Question: Each 'UITableViewCell' contains several labels and images (just like the home page for a twitter App below). How should I layout the labels and images, resizing 'UITableViewCell', dynamically?
1. Data is taken from the back-end, if it has no image then UITableViewCell will adapt that.
2. UITableView, like list view in android, I have already finished.

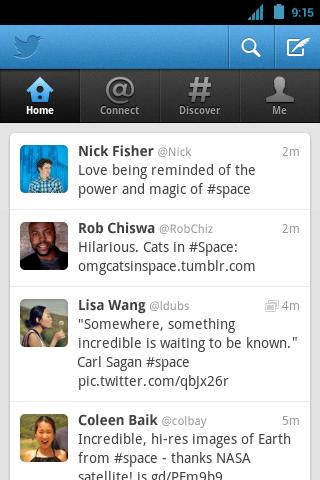
Answer: You might want to have a look at a tutorial about custom tableview cells.
Checkout this one <URL> for example.